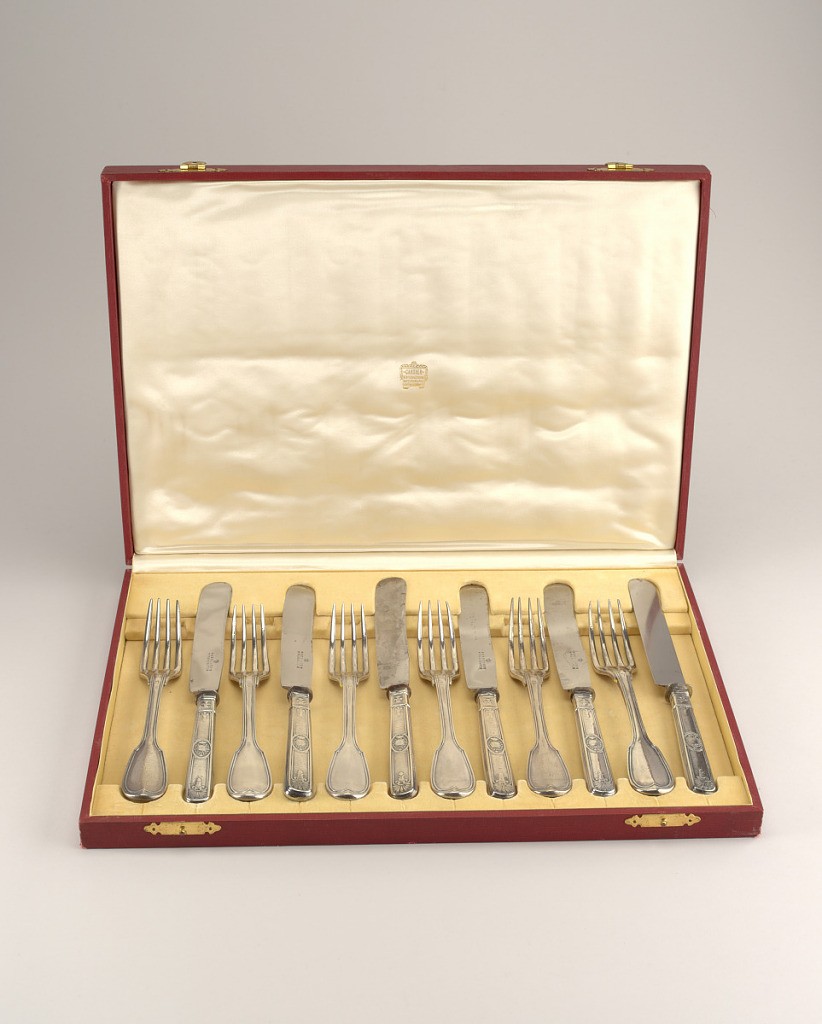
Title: fork
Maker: Jean-Charles Cahier
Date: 1819–38
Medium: silver
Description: Heavy four-prong forks with fiddle-shaped handles. On back, in oval, Bourbon arms in collar of St. Esprit, crowned. A - F, marked (R.6592 and R.6578), Paris quality marks, with ''bigorne'' contremarque. A - E, Lozenge mark with crossed L's and initials JCC. F, Lozenge mark with plant-like device.